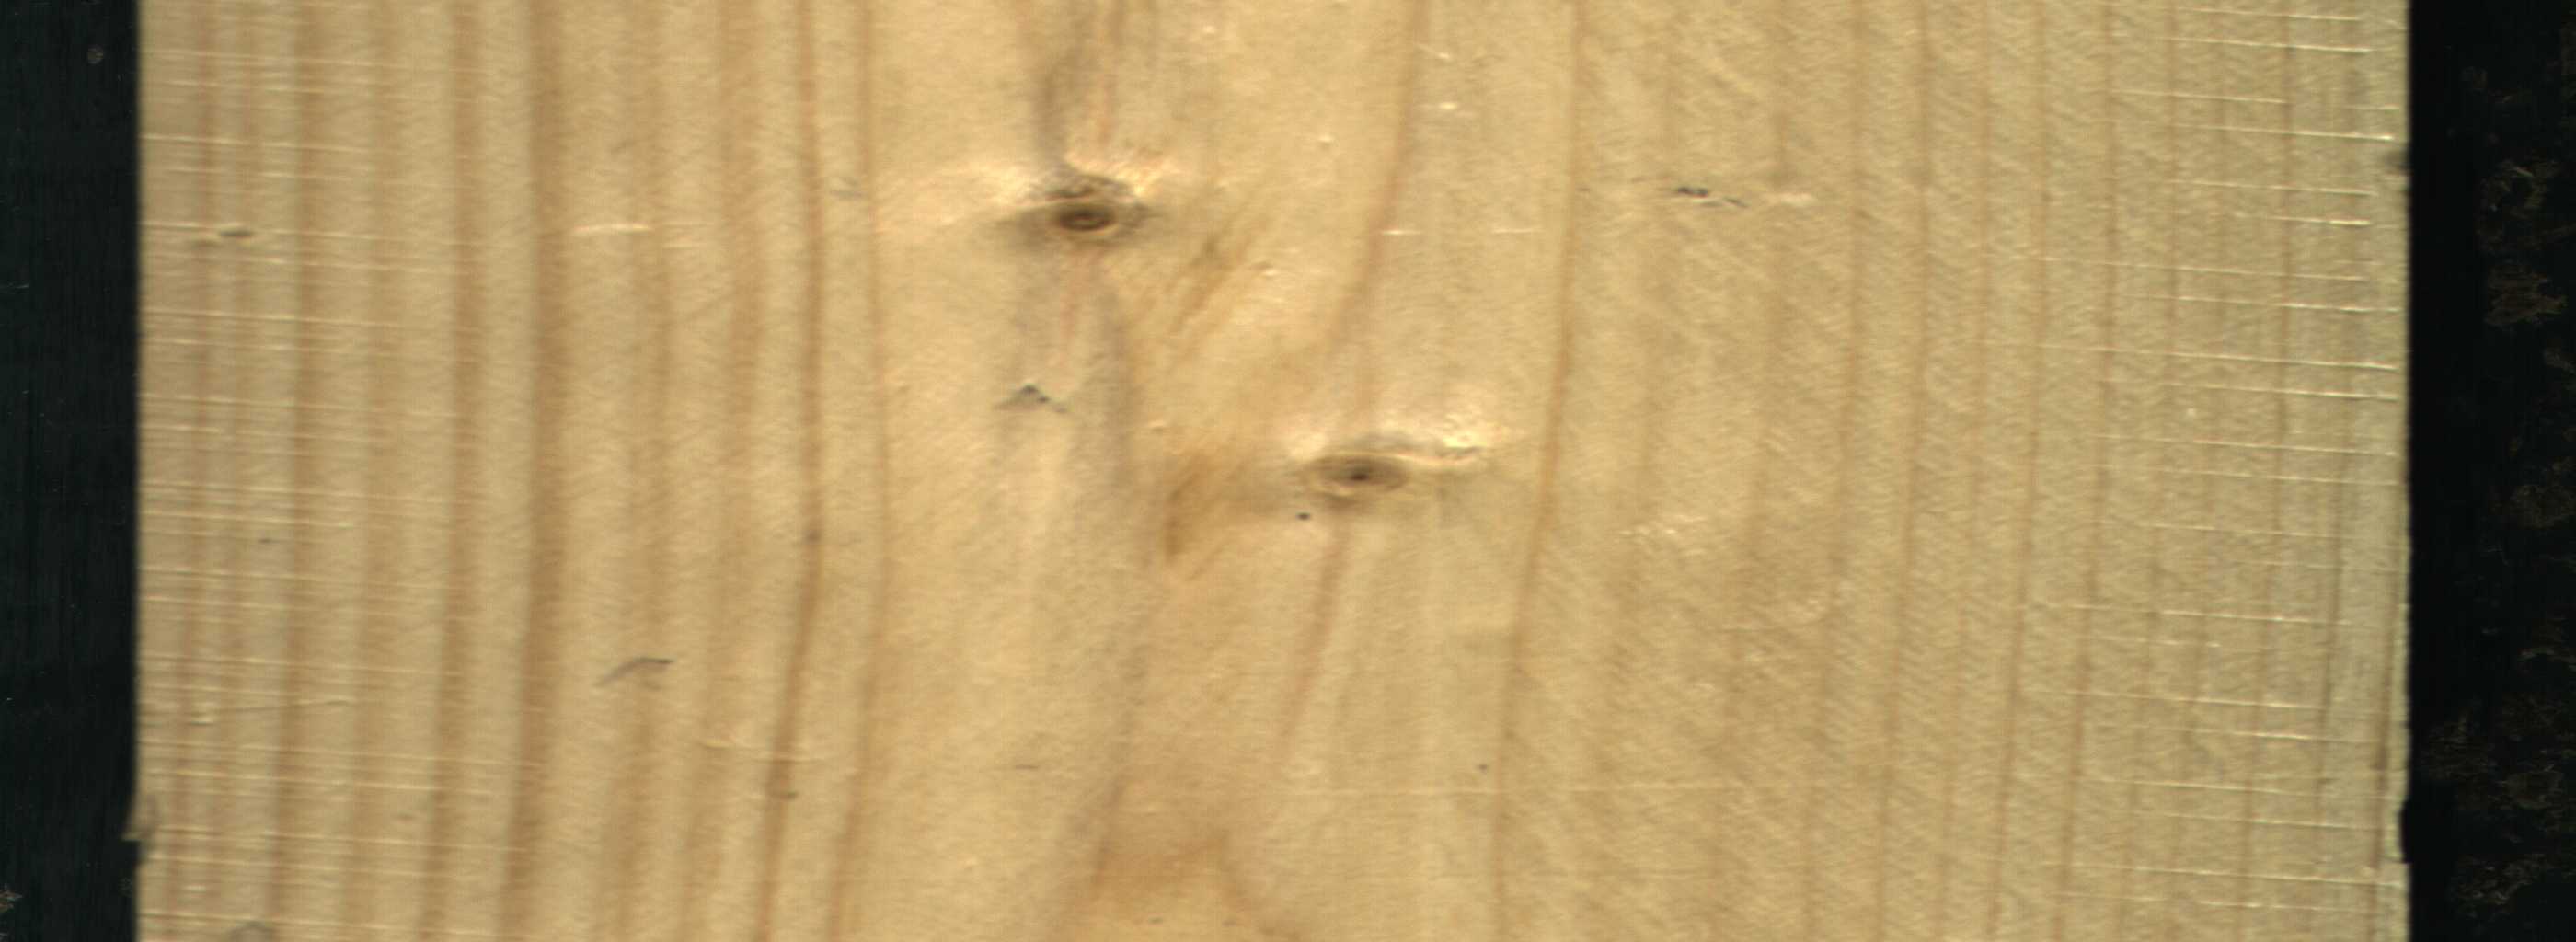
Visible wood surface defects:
Live_Knot
Live_Knot